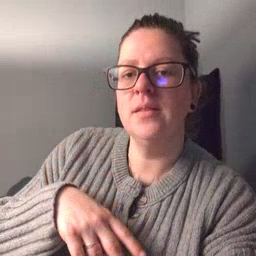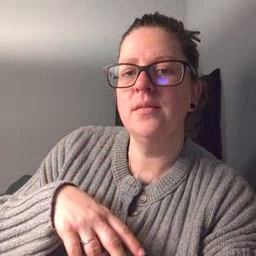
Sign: uncle